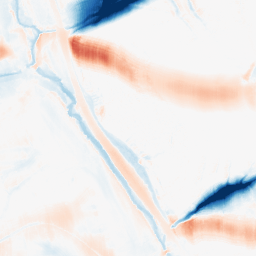
Category: morphological
Decomposition family: morphological_ellipse
Decomposition parameters: operation: average
width: 50
height: 20
Upsampling method: bspline
Upsampling parameters: scale: 4
Upsampling scale: 4